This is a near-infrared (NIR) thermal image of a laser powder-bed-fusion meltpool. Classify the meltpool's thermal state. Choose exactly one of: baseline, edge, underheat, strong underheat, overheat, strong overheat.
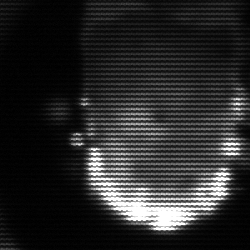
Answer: baseline